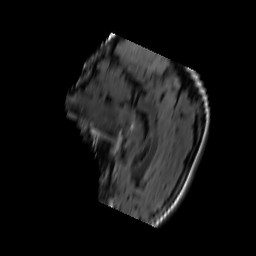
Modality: FLAIR
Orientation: sagittal
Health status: ill
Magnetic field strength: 3 T